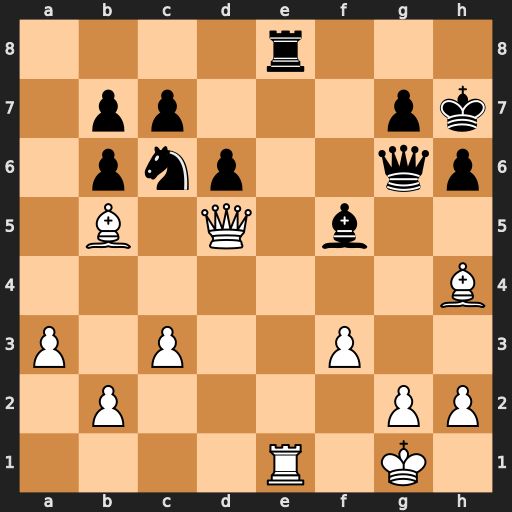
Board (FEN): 4r3/1pp3pk/1pnp2qp/1B1Q1b2/7B/P1P2P2/1P4PP/4R1K1
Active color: w
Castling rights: -
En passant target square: -
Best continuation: Rxe8 Qxe8 Qxf5+